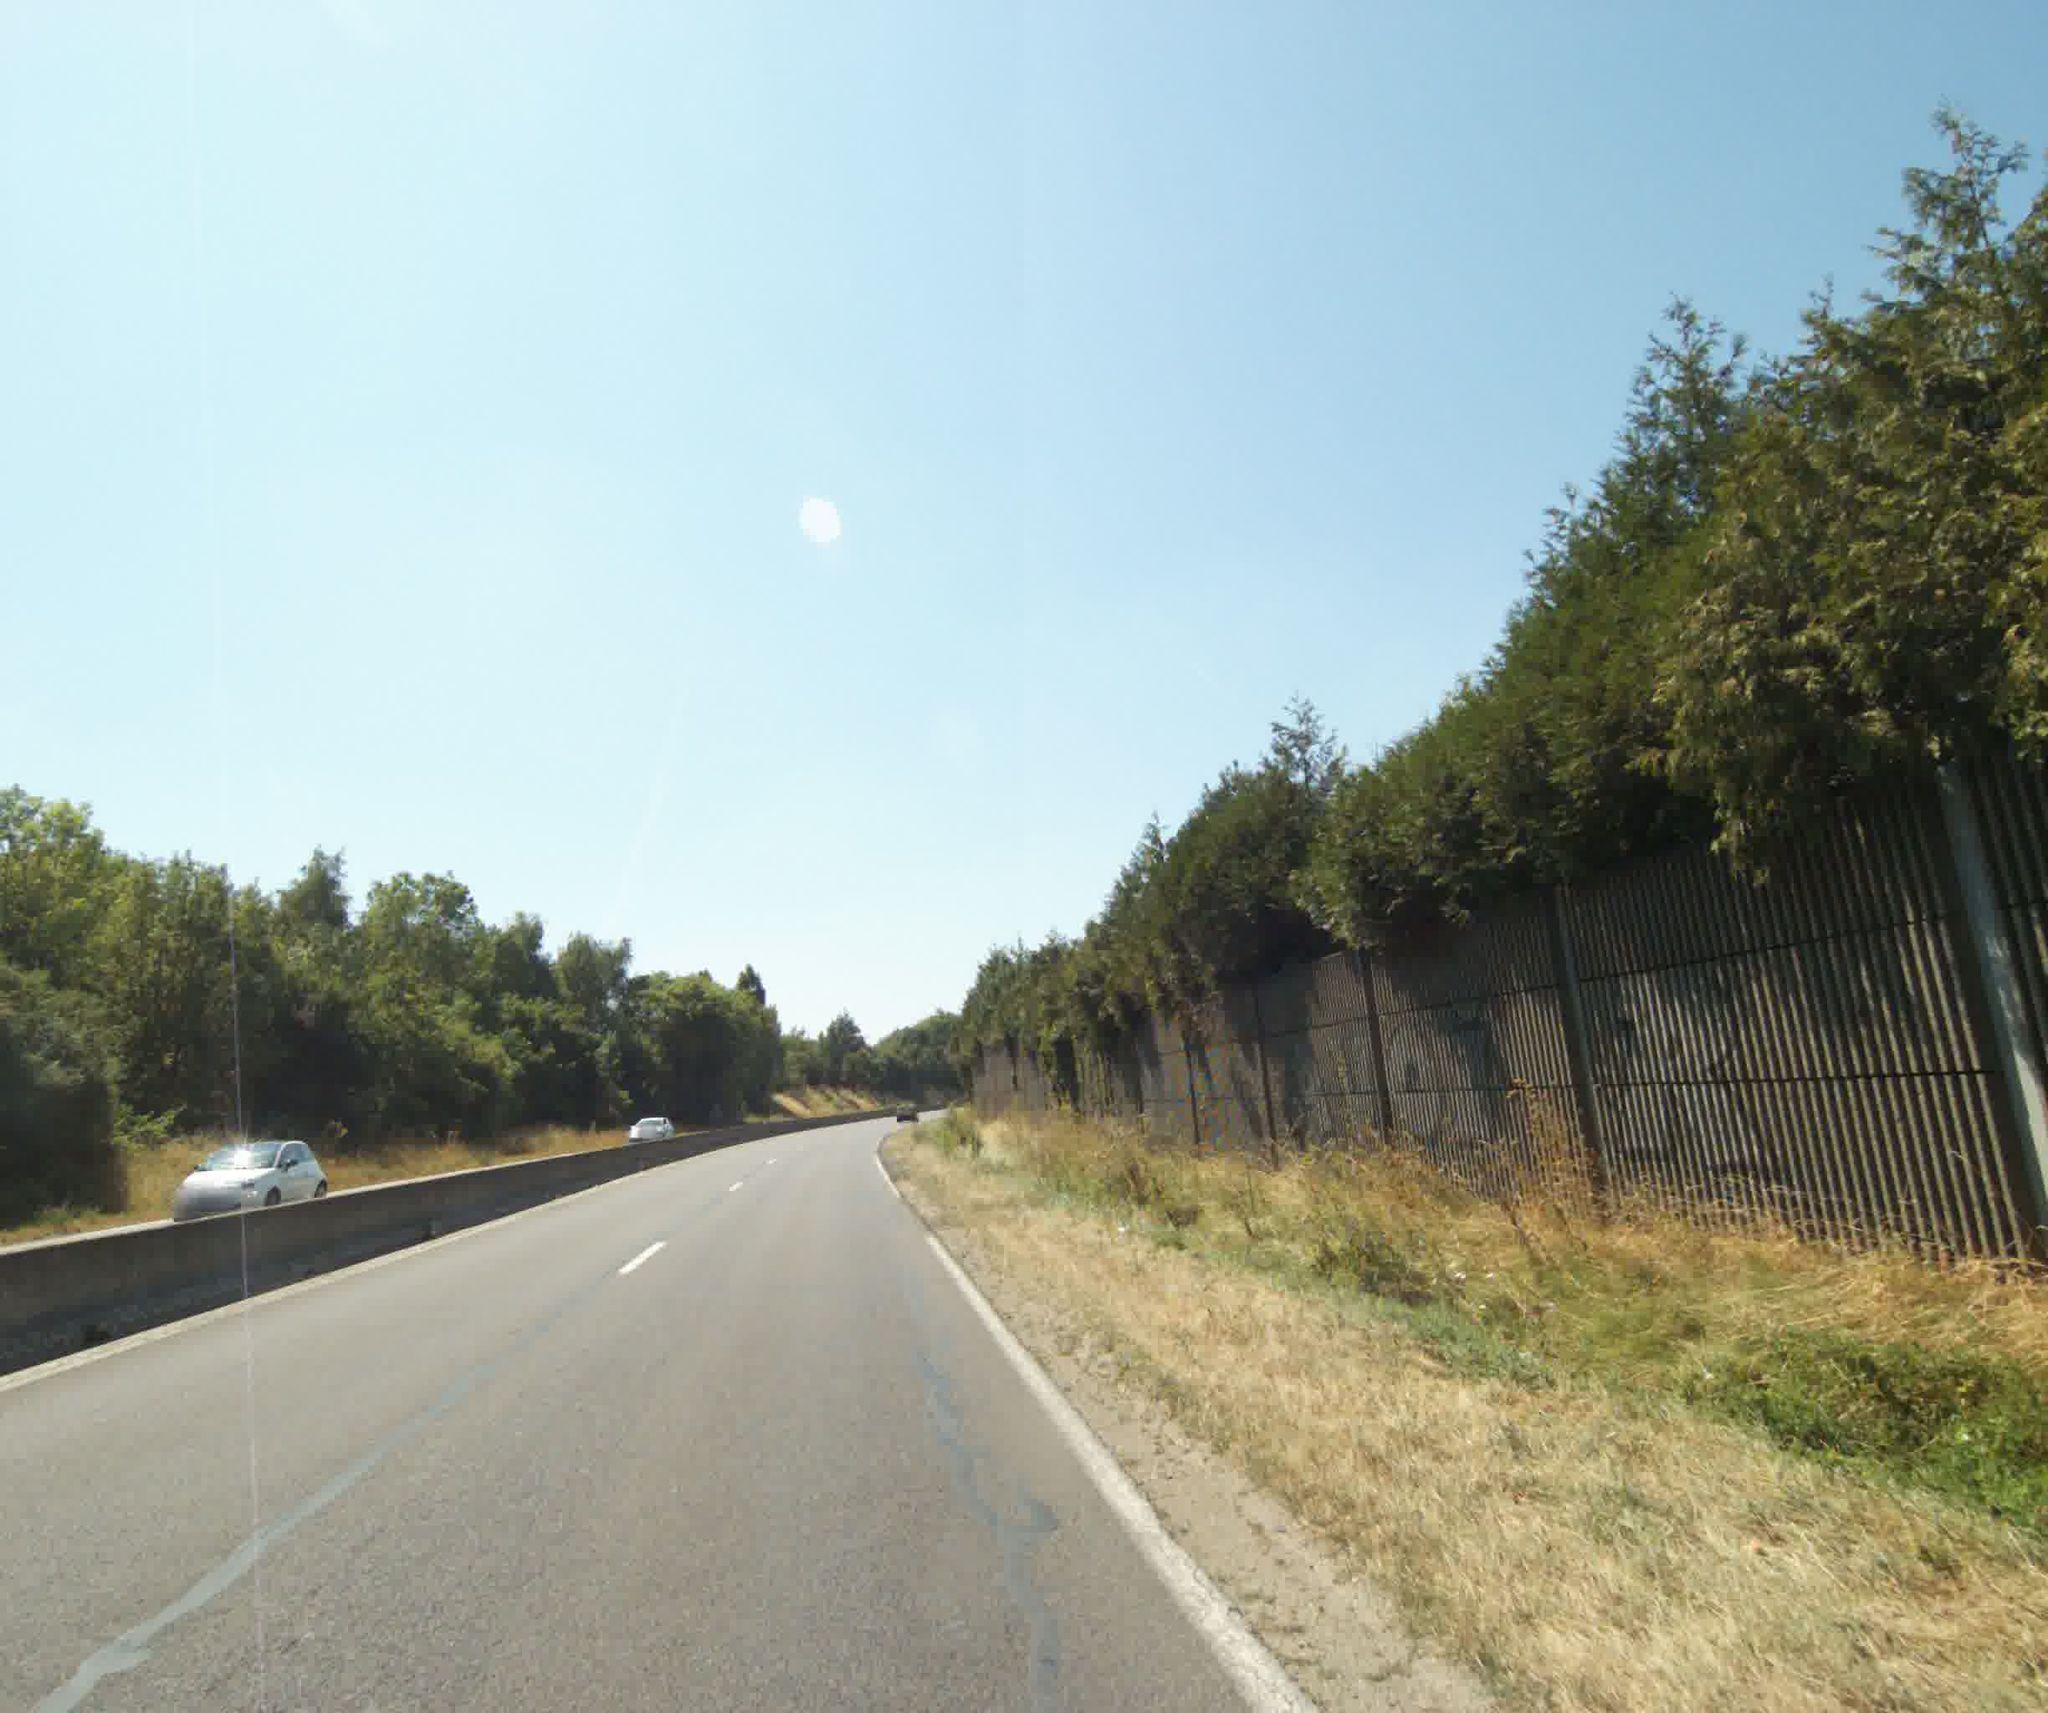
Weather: clear
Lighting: day
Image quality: good
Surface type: driving surface
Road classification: primary, trunk
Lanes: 2, 3, 1
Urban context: urban centre
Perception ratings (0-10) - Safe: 0.61, Lively: 0.25, Beautiful: 7.02, Boring: 7.11, Depressing: 5.73, Wealthy: 1.3